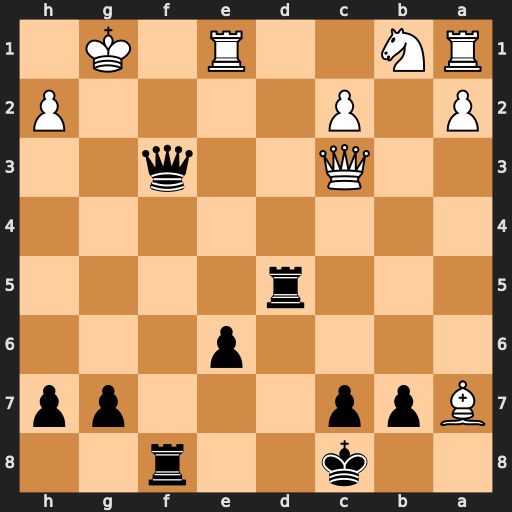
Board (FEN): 2k2r2/Bpp3pp/4p3/3r4/8/2Q2q2/P1P4P/RN2R1K1
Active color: b
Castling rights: -
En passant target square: -
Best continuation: Rg5#